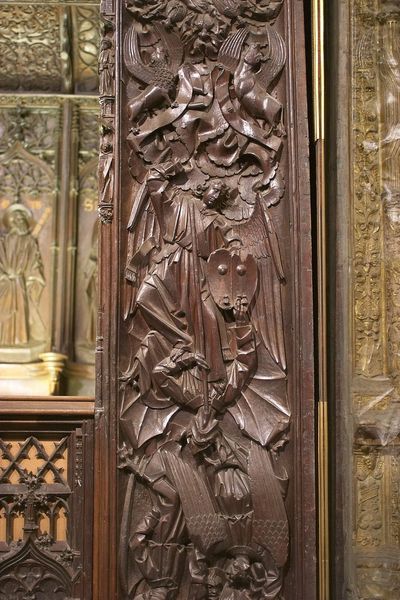
Titel: Kathedrale in Leon
Standort: Léon, Kathedrale (EU - E)
Schlagwörter: flügel, gott, kampf, ausschnitt, braun, holz, pfeiler, schmuck, säule, ornament, band, bibel, falten, federn, kirche, gold, engel, skulptur, relief, dekor, türrahmen, geländer, bronze, plastik, schild, glaube, dom, waffe, altar, wappen, grab, teufel, fall, höllensturz, sturz, heiliger, zierde, klappe, bänder, heilig, ungeheuer, luzifer, gabriel, bronzetür, glaube gott